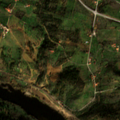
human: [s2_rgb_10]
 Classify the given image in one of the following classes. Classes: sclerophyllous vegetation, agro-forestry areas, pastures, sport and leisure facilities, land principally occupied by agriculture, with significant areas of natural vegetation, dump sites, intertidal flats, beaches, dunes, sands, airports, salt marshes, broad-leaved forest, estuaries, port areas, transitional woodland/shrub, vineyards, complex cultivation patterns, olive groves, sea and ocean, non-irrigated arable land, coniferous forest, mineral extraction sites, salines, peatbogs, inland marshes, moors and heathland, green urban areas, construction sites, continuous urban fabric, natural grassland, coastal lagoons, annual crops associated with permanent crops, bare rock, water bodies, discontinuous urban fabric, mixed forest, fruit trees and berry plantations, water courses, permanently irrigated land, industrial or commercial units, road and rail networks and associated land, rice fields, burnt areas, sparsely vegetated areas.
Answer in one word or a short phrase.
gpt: olive groves, broad-leaved forest, water courses